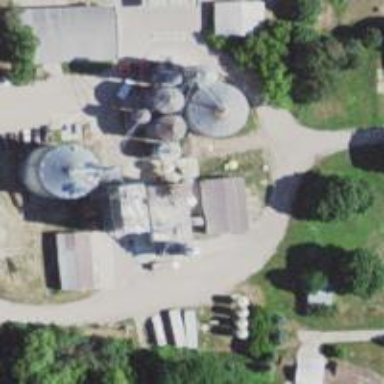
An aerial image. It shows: Silo.